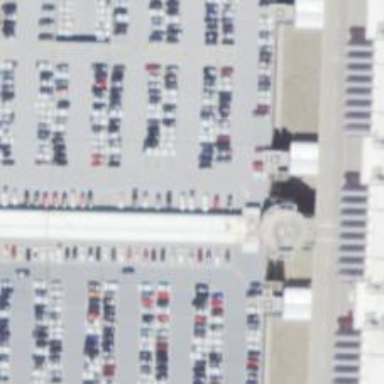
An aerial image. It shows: Parking space is available.